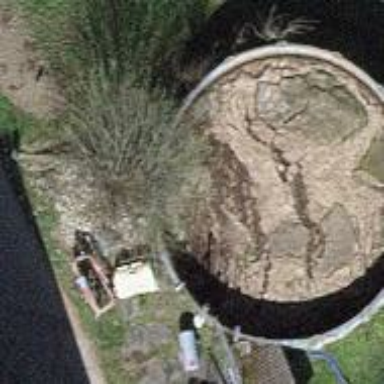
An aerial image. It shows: Building with storage tank.